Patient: sex M, age 57
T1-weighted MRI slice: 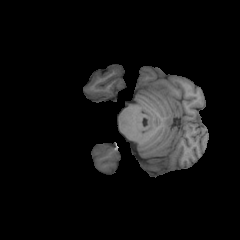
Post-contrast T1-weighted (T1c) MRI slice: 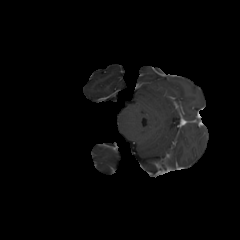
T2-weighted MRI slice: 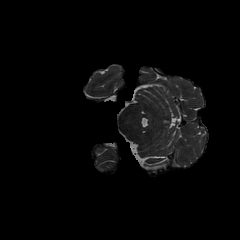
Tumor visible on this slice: no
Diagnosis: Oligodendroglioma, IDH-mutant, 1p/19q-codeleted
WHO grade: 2